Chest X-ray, AP view. Patient: 58 years old, sex M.
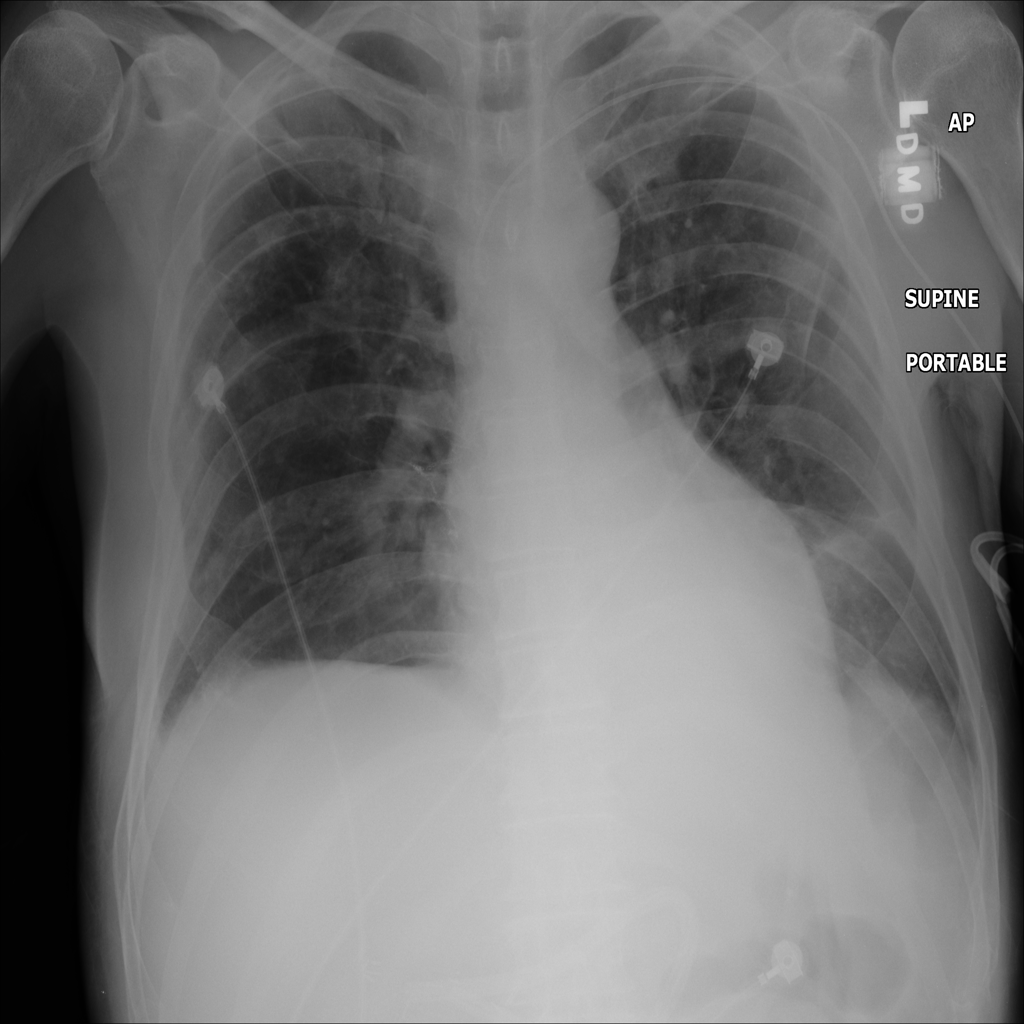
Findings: Effusion